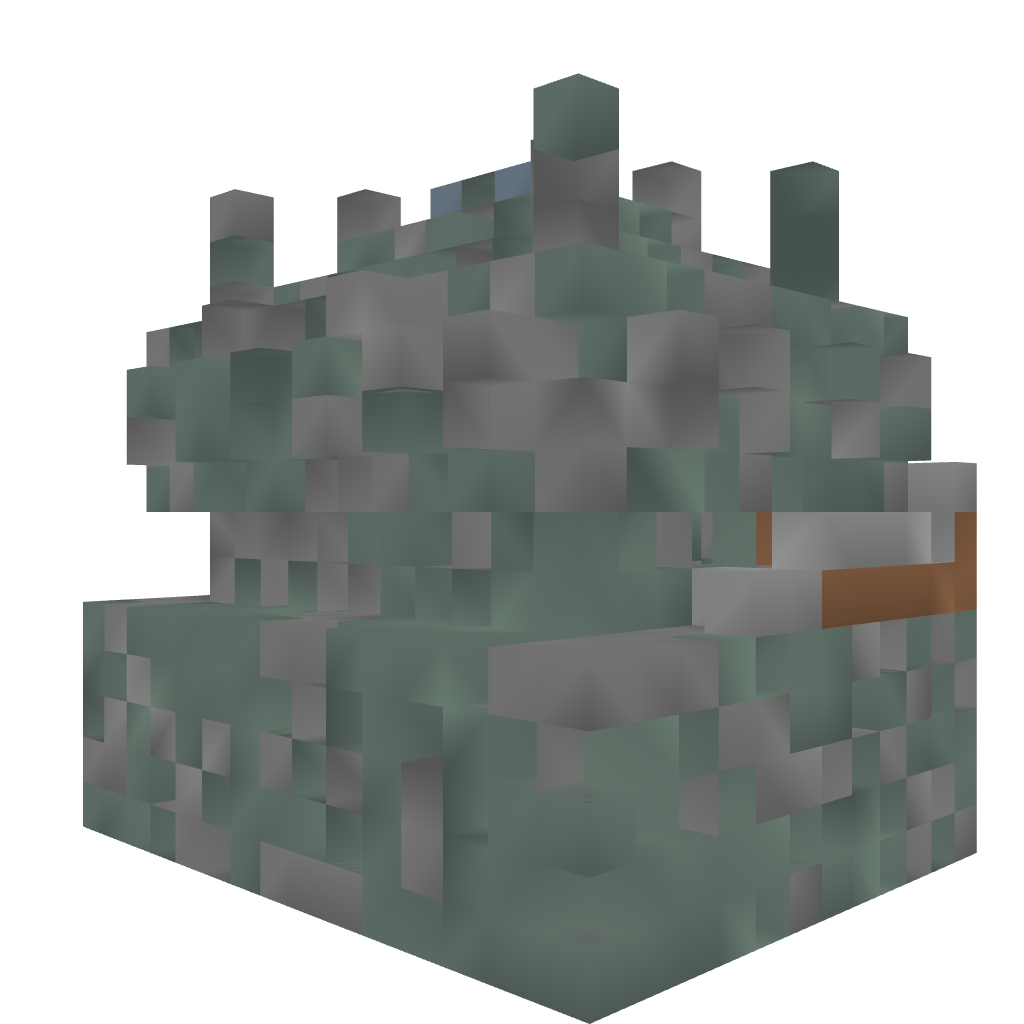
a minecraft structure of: Default Jungle Temple